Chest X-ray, AP view. Patient: 42 years old, sex M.
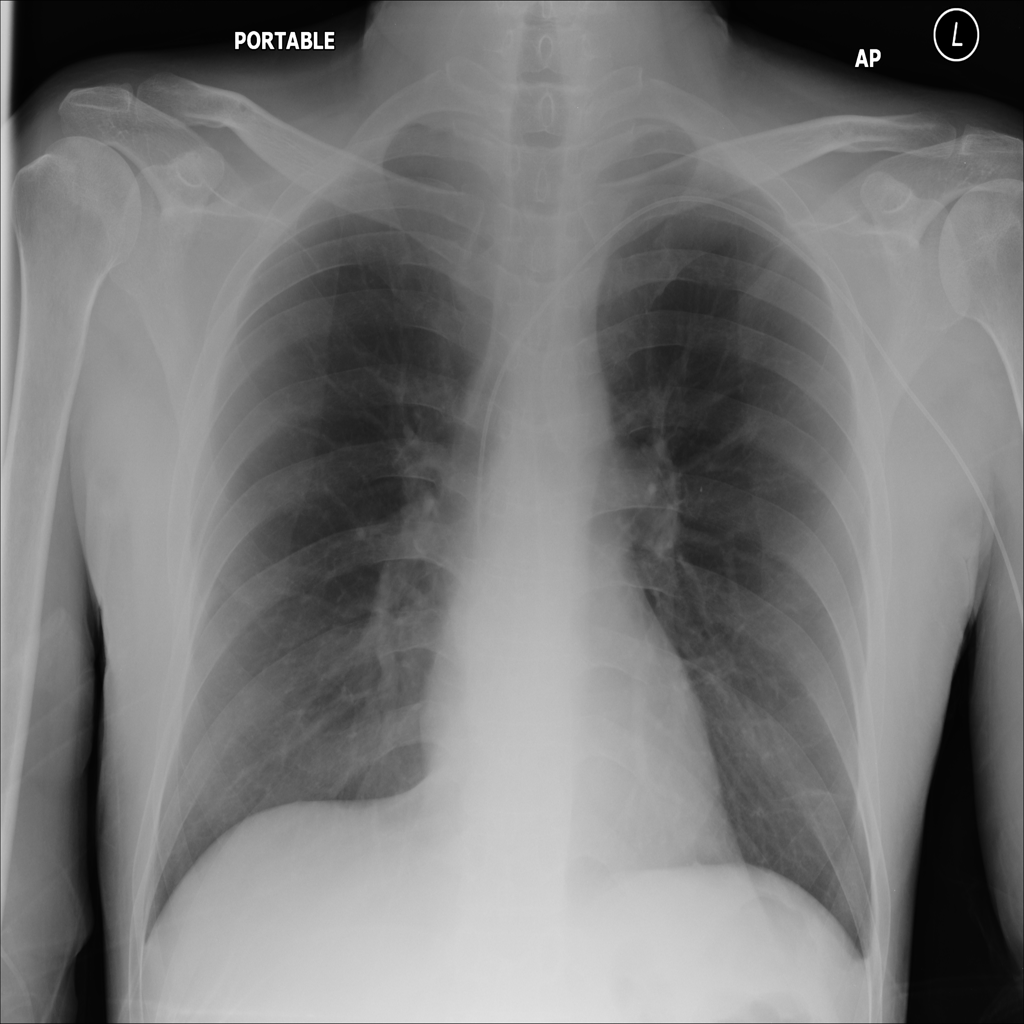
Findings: No Finding